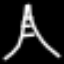
Label: The Eiffel Tower